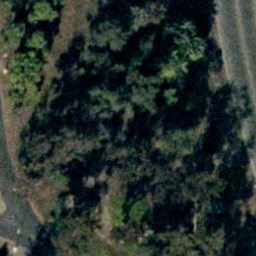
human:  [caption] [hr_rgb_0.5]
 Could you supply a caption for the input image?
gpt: A dense forest with lots of green plants .

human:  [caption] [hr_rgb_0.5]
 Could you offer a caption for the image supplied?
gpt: There is a dense forest with some plants in the shadow .

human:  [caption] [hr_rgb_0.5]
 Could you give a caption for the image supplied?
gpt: This is a forest with lots of green plants in the shadow .

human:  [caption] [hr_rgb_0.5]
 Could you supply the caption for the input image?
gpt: This is a dense forest with dark green plants .

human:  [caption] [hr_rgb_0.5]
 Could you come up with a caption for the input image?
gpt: A dense forest with dark green plants .